Question: In Chrome and Safari, the vertical scroll bar appears below HTML content on the page, like so:

I fiddled with '::-webkit-scrollbar', but the closest i could get was change the scroll bar width to '0px'. The div of that section is:
'''
.displayContent { min-width:620px; width:100%; height:auto; overflow:hidden; }
'''
This occurs in Safari (but not mobile Safari on iOS) and Chrome. Firefox is fine. I also tried fiddling with overflow as well, but could not get the results i wants.
Suggestions?
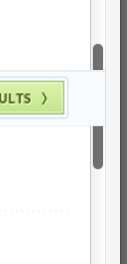
Answer: Try this -
'''
html, body {
height:100%;
width:100%;
overflow:auto;
}
'''